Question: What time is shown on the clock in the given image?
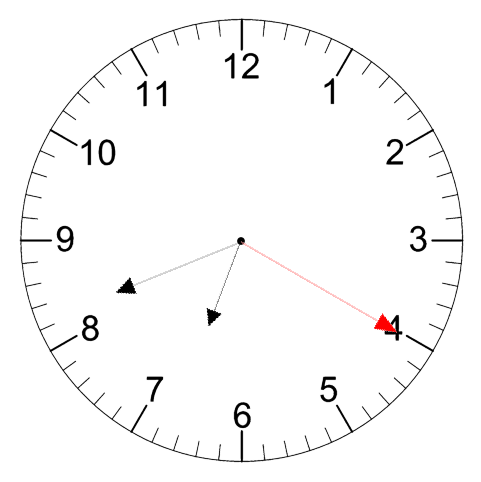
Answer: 06:41:20